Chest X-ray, AP view. Patient: 46 years old, sex F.
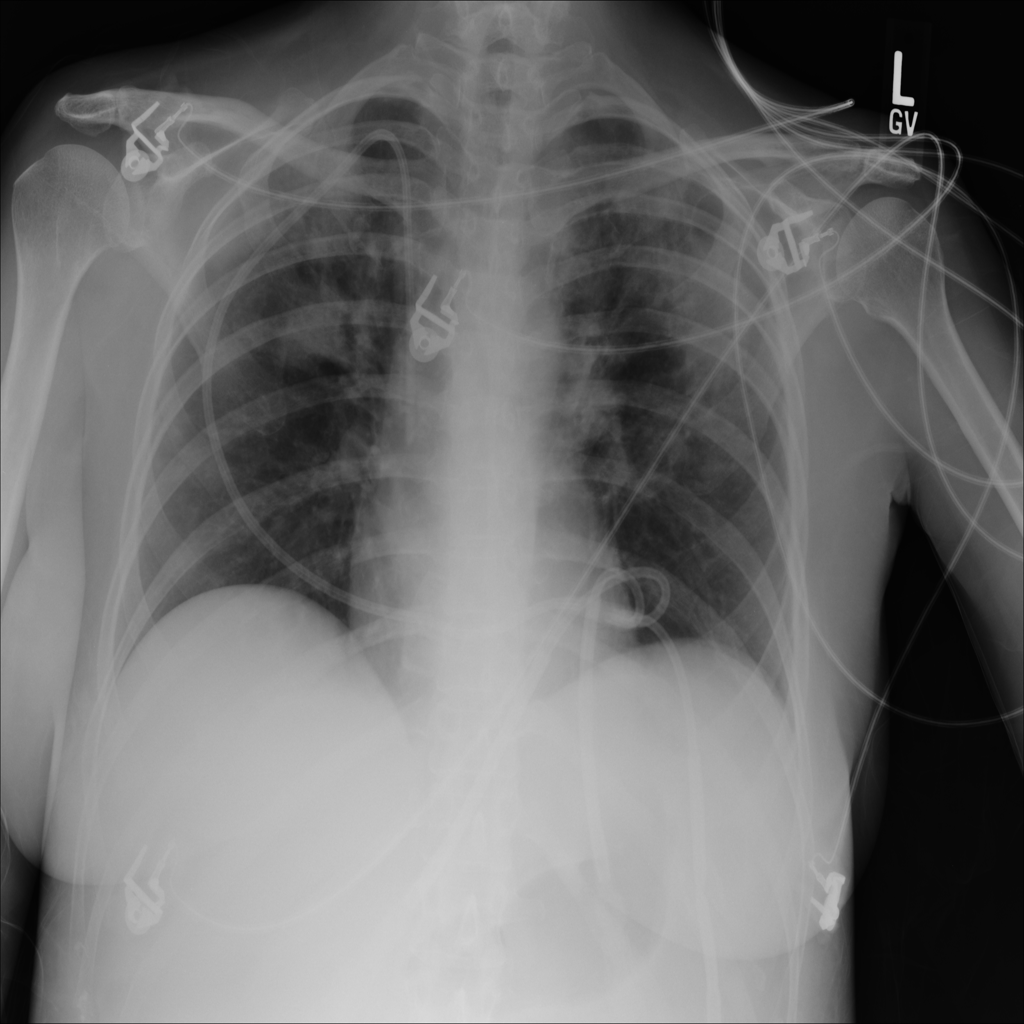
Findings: Consolidation, Nodule